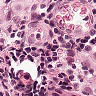
Metastatic tissue present: yes